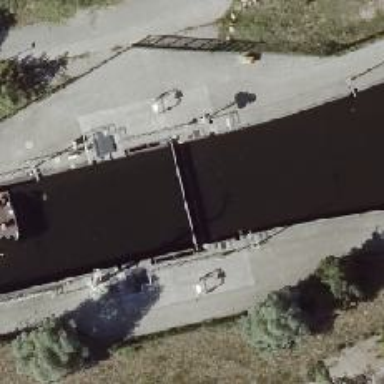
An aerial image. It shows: Lock gate along waterway.